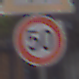
Verkehrszeichen: Geschwindigkeit50
Zusatzzeichen oben: FussgaengerRechts
Umgebung: Outdoor, Urban
Tageszeit: MorningAfternoon
Wetter: Overcast
Licht: Natural
Jahreszeit: NotSpecified
Kontrast: LowContrast